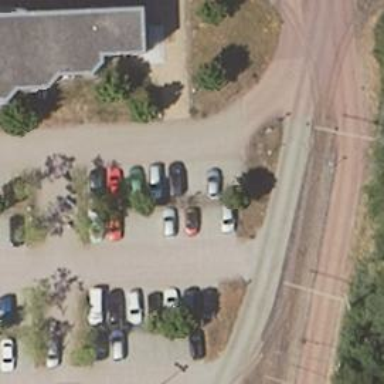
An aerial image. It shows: Parking aisle designated as service road.